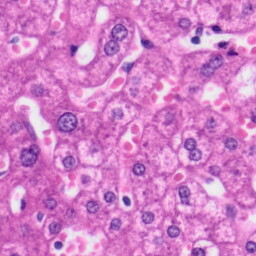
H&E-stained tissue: Liver